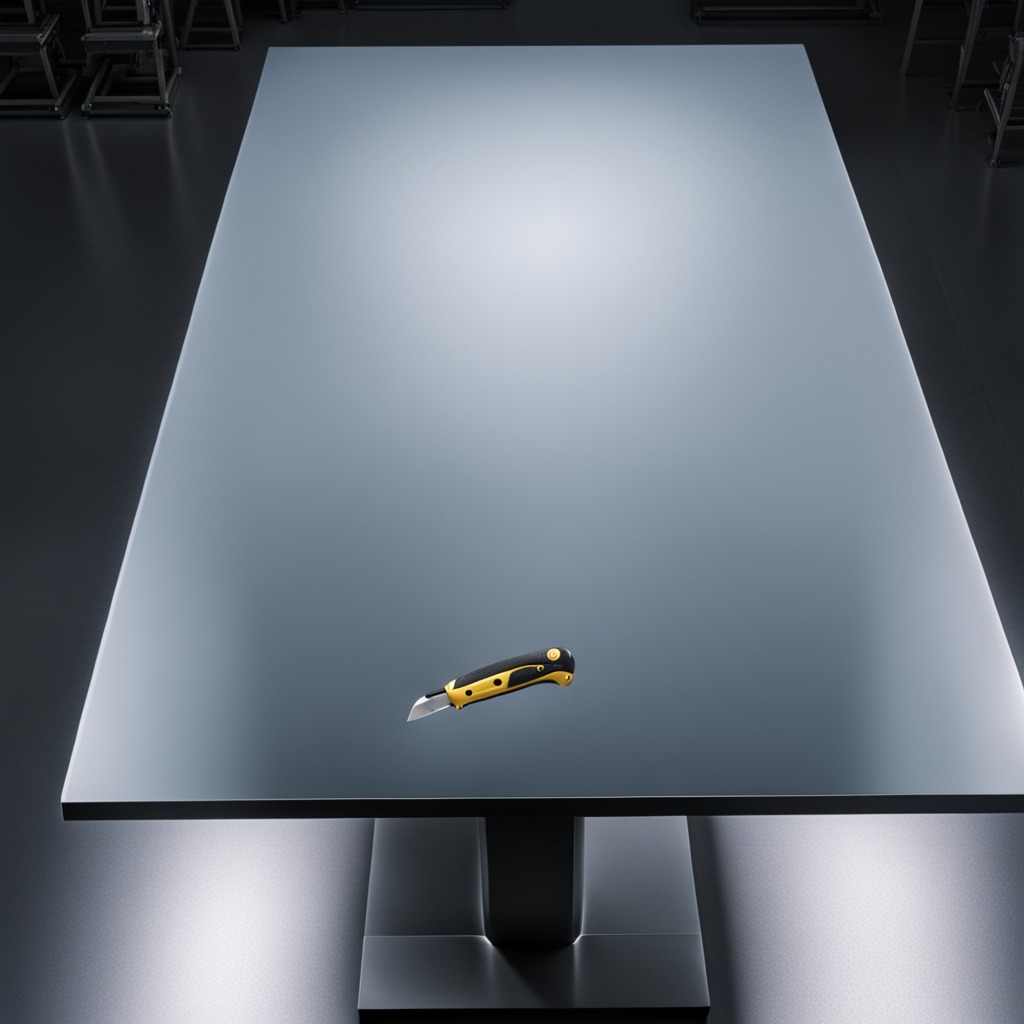
A utility knife lies on a clean empty table in a basement in the evening soft directional lighting on the tabletop realistic grain studio-quality clarity centered framing